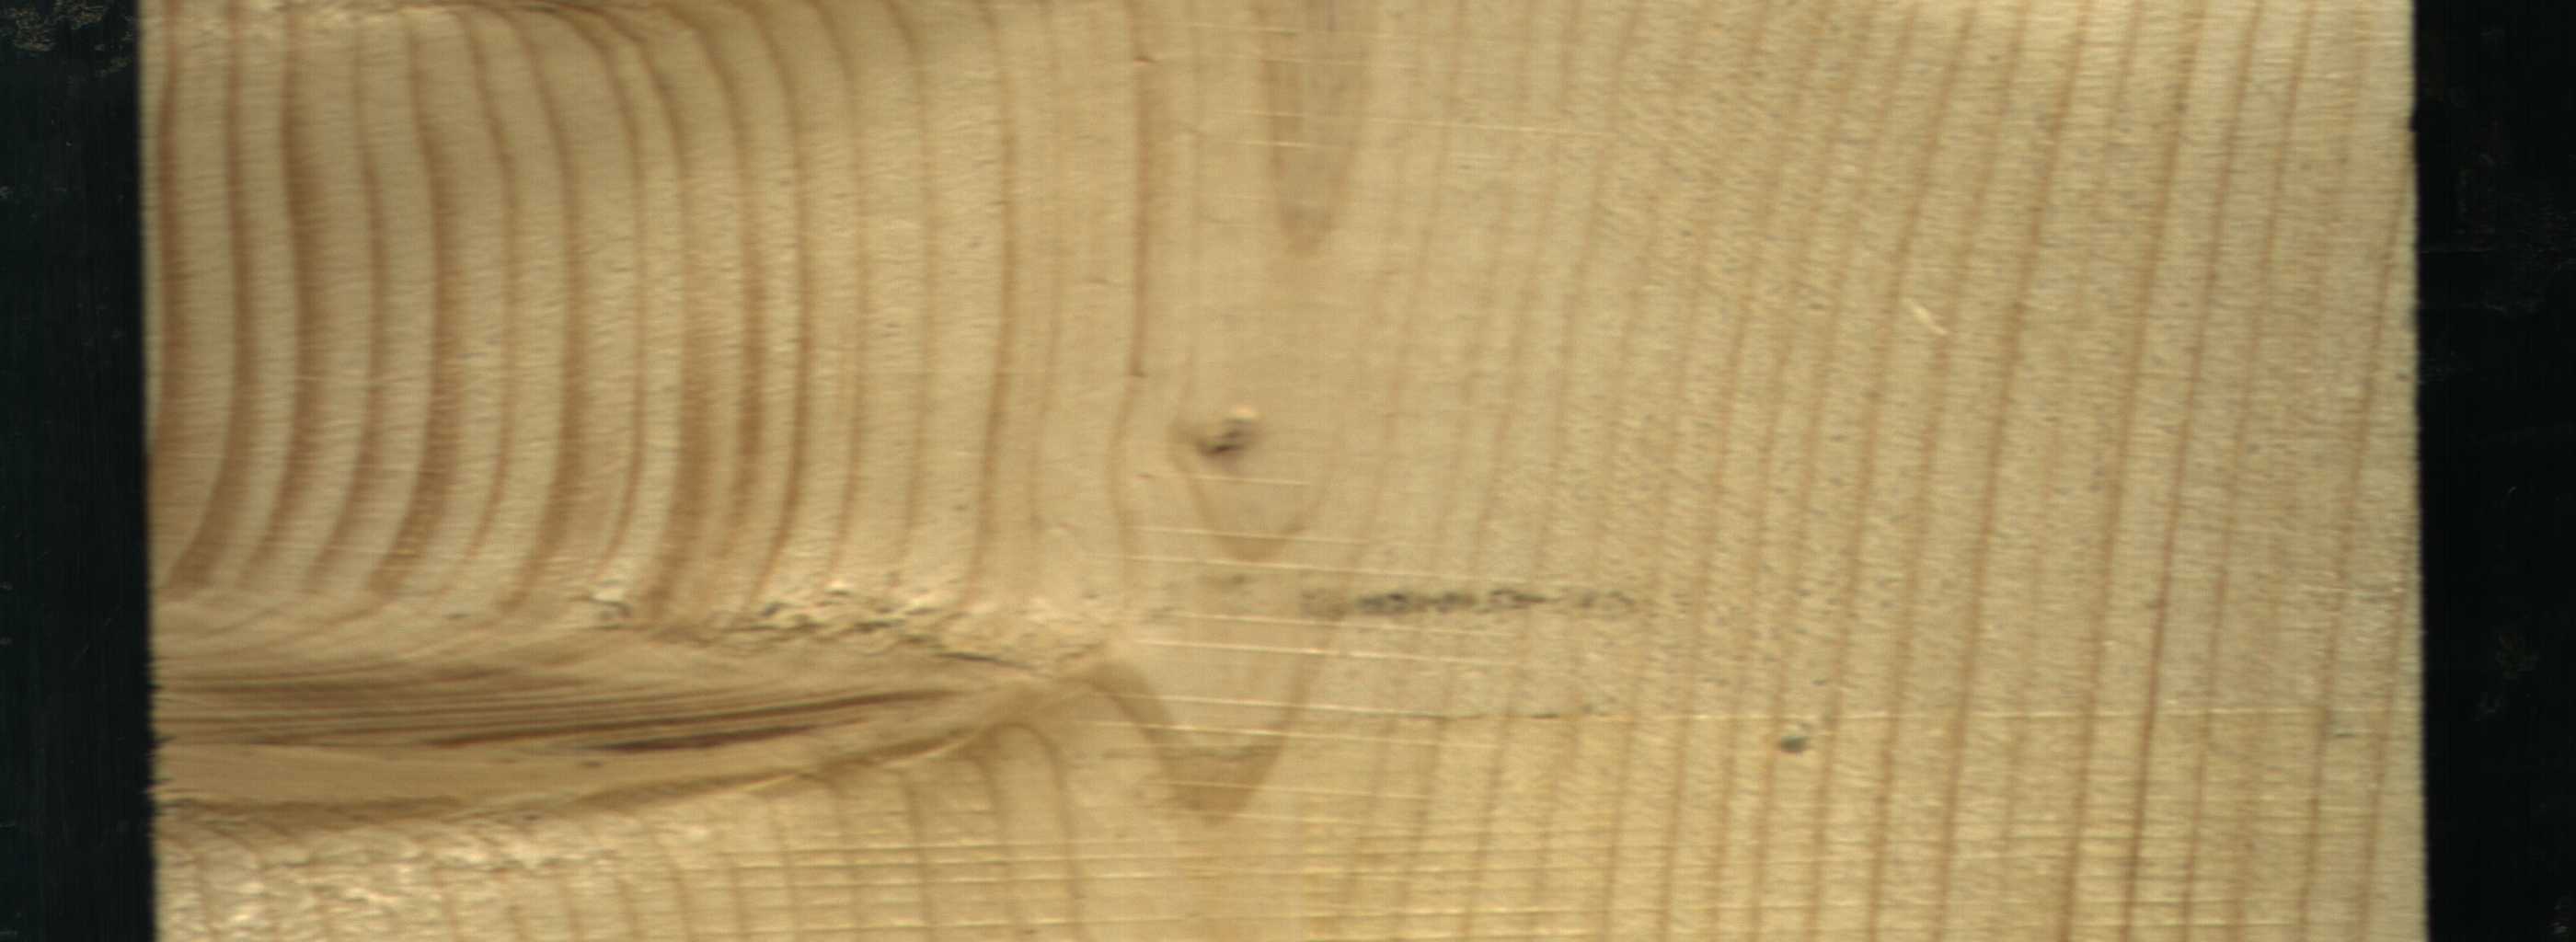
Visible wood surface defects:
Live_Knot